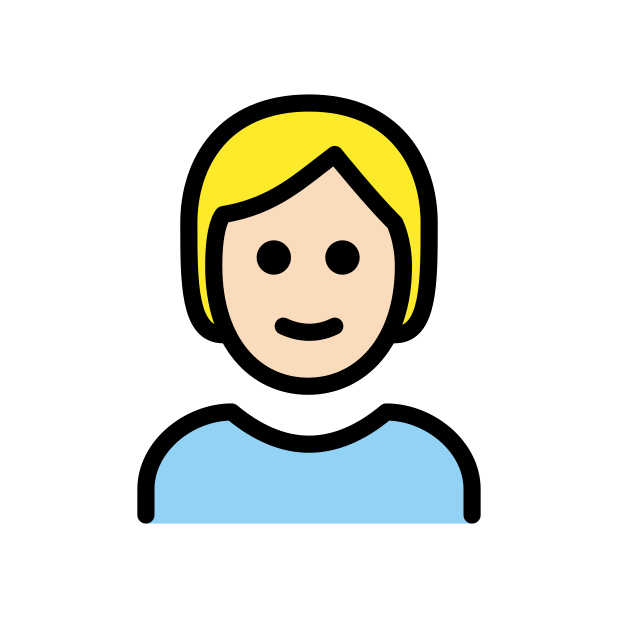
person: light skin tone, blond hair